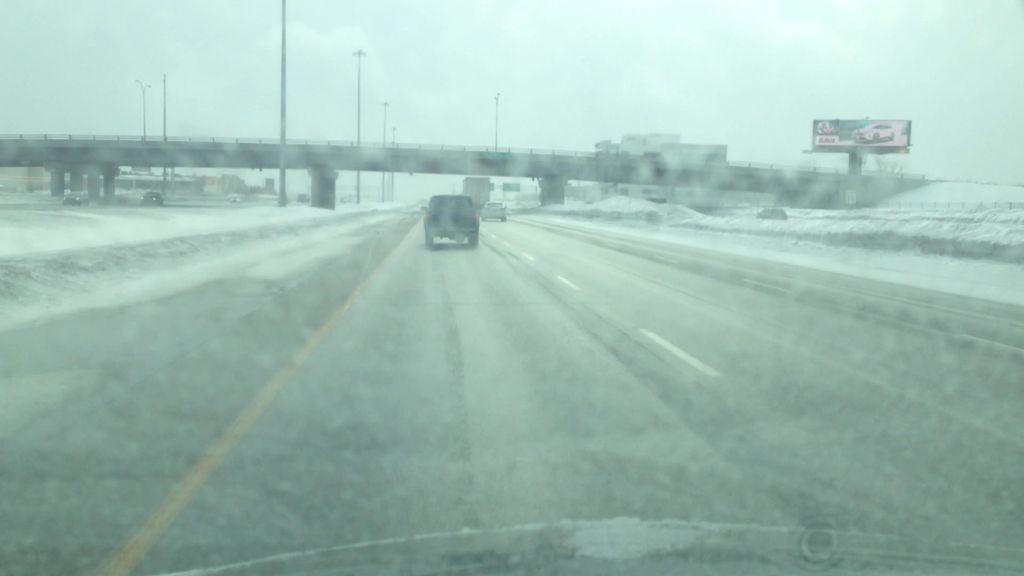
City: montreal